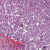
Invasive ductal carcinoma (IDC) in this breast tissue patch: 1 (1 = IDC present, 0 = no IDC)